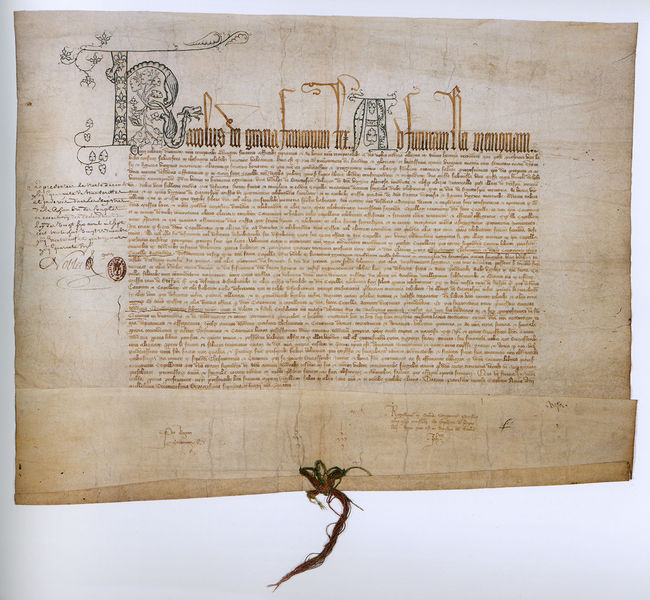
Titel: Karl V. ruft den Gottesdienst in der Kirche Sainte-Chapelle de Paris ins Leben
Institution: Paris, Archives nationales
Schlagwörter: blätter, braun, schwarz, zeichen, zeichnung, rot, beige, band, falten, knoten, gold, schnur, blatt, schrift, gefaltet, verzierung, deutsch, faden, fotografie, unterschrift, buch, seite, text, buchstaben, initiale, überschrift, stempel, tinte, rolle, pergament, mittelalter, schriftrolle, schriftstück, siegel, urkunde, filigran, bulle, garn, englisch, dokument, notiz, latein, notizen, schrifttafel, papyrus, majuskel, randbemerkung, fasern, r, a, marginalie, schwarz fotografie, intitialie